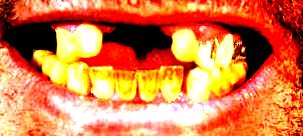
Condition: hypodontia